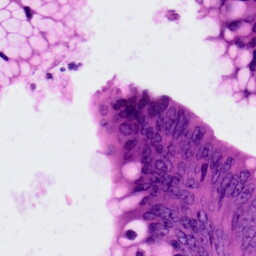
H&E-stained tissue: Colon